Brain MRI, t1w sequence, axial 2D slice.
Patient: age 42, sex F, weight 90 kg, height 1.9 m
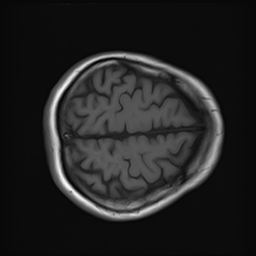